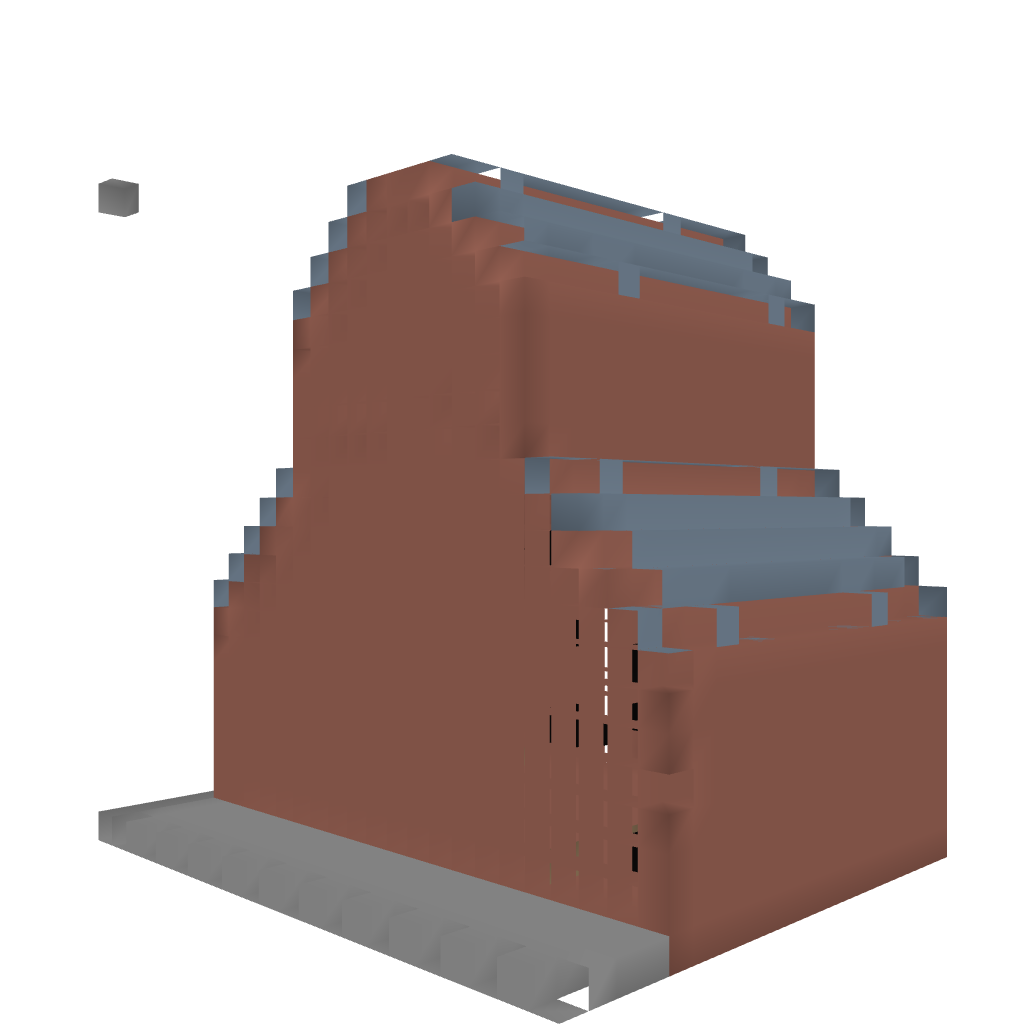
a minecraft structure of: Barn - By Cybersneeze